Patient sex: F
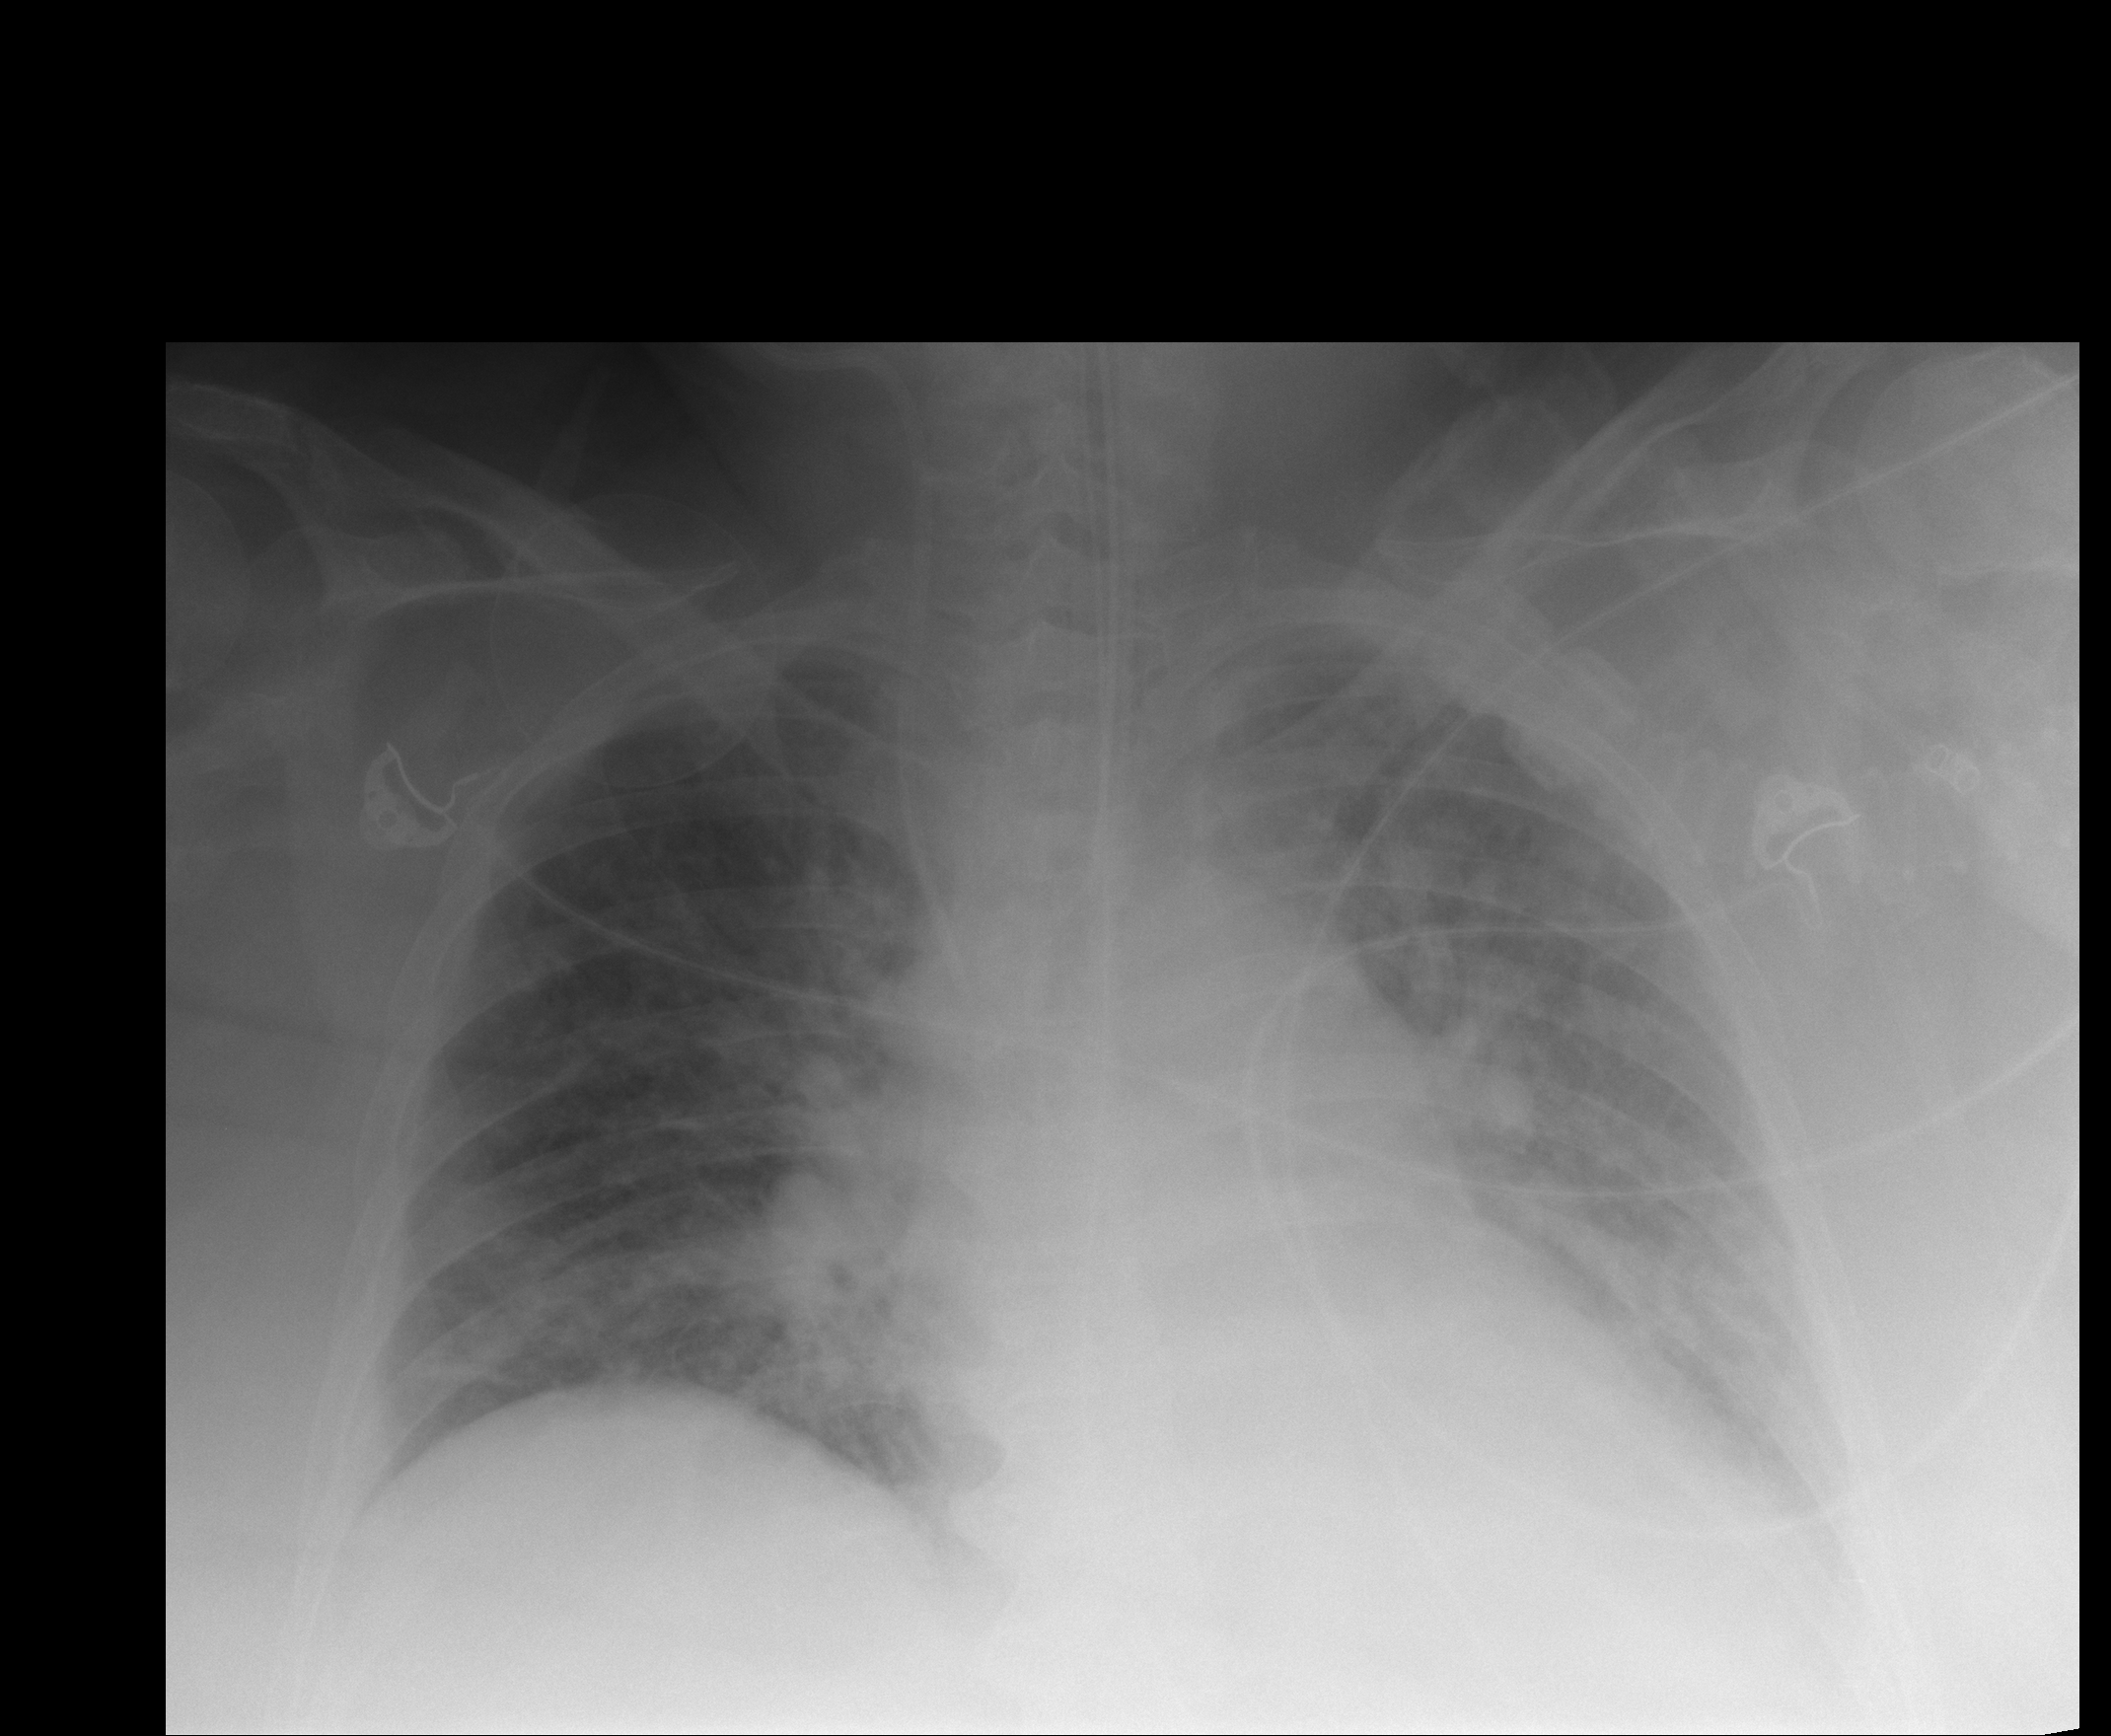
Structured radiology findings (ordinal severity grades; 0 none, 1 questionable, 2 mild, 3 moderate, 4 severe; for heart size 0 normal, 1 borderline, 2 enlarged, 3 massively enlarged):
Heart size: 0
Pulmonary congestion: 3
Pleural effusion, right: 0
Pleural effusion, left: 2
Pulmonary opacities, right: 3
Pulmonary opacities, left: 3
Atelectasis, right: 2
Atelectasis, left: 2